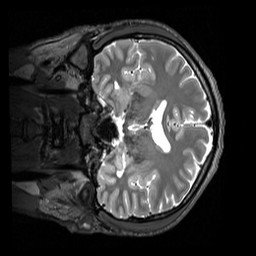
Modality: T2w
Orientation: coronal
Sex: male
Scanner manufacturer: siemens
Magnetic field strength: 3 T
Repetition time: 3.2 s
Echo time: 0.409 s